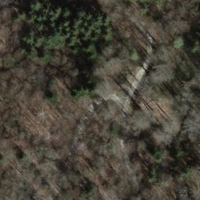
EUNIS habitat code: 41
Species observed at this site:
Prunus padus